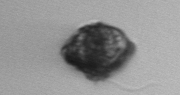
Label: Kryptoperidinium_triquetrum